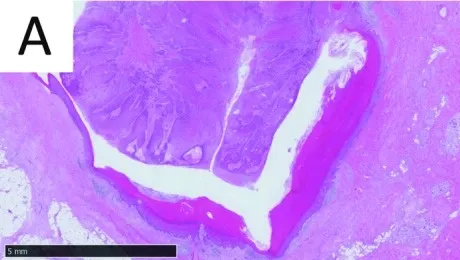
(a) Epithelial findings. The epithelium of the squamous cell carcinoma is contiguous with the epithelium of the epidermal cyst (hematoxylin and eosin staining, bar: 5 mm).
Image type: pathology (h&e)